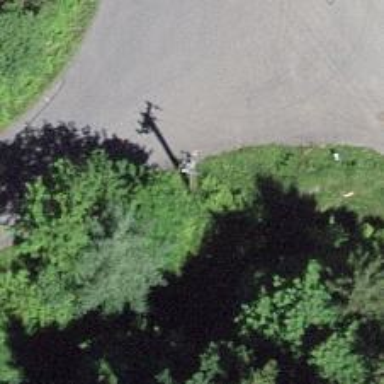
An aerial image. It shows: Minor power line.